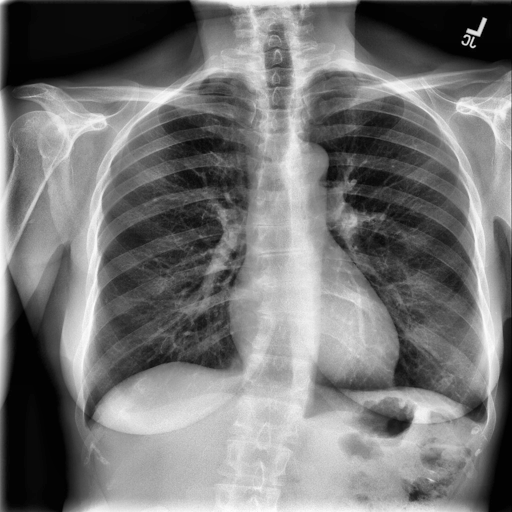
Finding: NORMAL